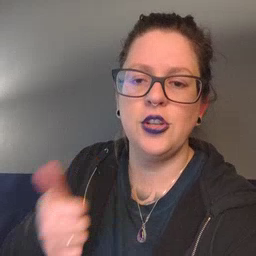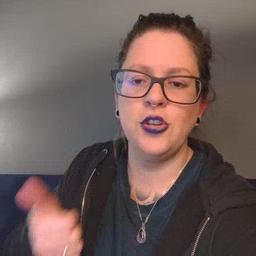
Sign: another